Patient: sex M, age 42
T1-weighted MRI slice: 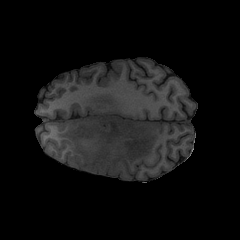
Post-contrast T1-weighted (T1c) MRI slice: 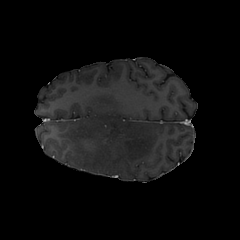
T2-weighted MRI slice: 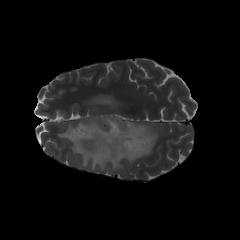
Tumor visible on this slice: yes
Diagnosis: Astrocytoma, IDH-mutant
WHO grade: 3